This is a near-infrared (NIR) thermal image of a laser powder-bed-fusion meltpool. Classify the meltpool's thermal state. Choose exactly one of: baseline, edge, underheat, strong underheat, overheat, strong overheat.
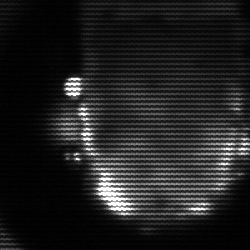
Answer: baseline